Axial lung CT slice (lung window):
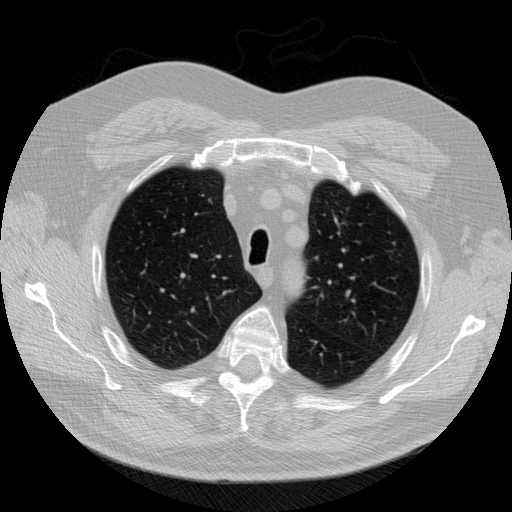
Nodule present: yes
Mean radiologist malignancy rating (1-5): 2